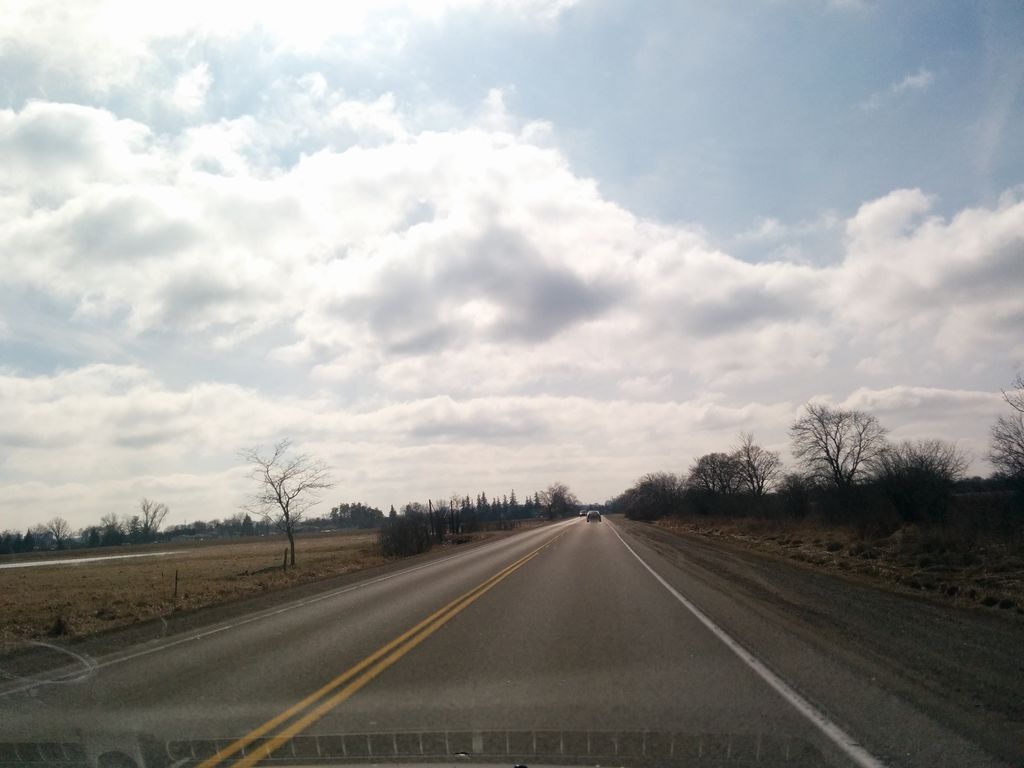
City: kitchener-waterloo